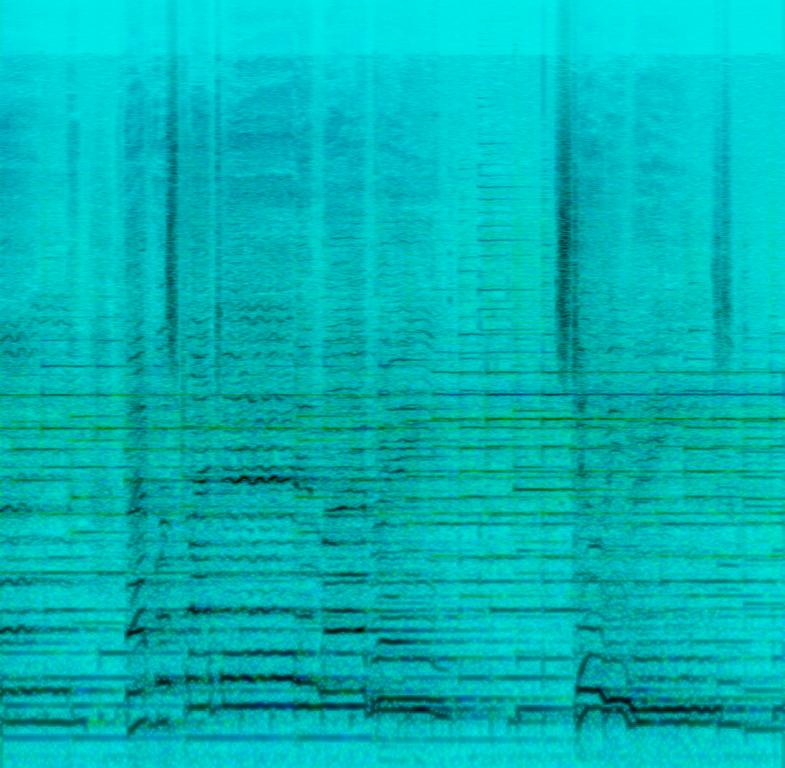
This folk rock song features two male voices singing in harmony. This is accompanied by a guitar playing a fingerpicking pattern. The bass plays the root notes of the chords. There is no percussion in this song. The voices are calming and the song is relaxing to listen to. The voice sings in a story-telling mood. This song can be played in a coming of age movie.